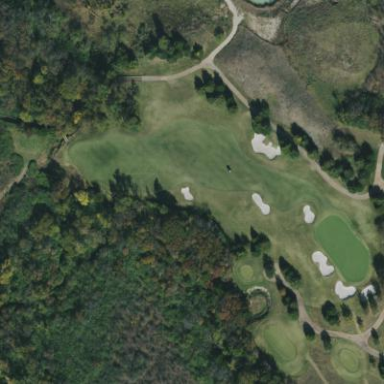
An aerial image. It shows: Area of rough grass used for golf.